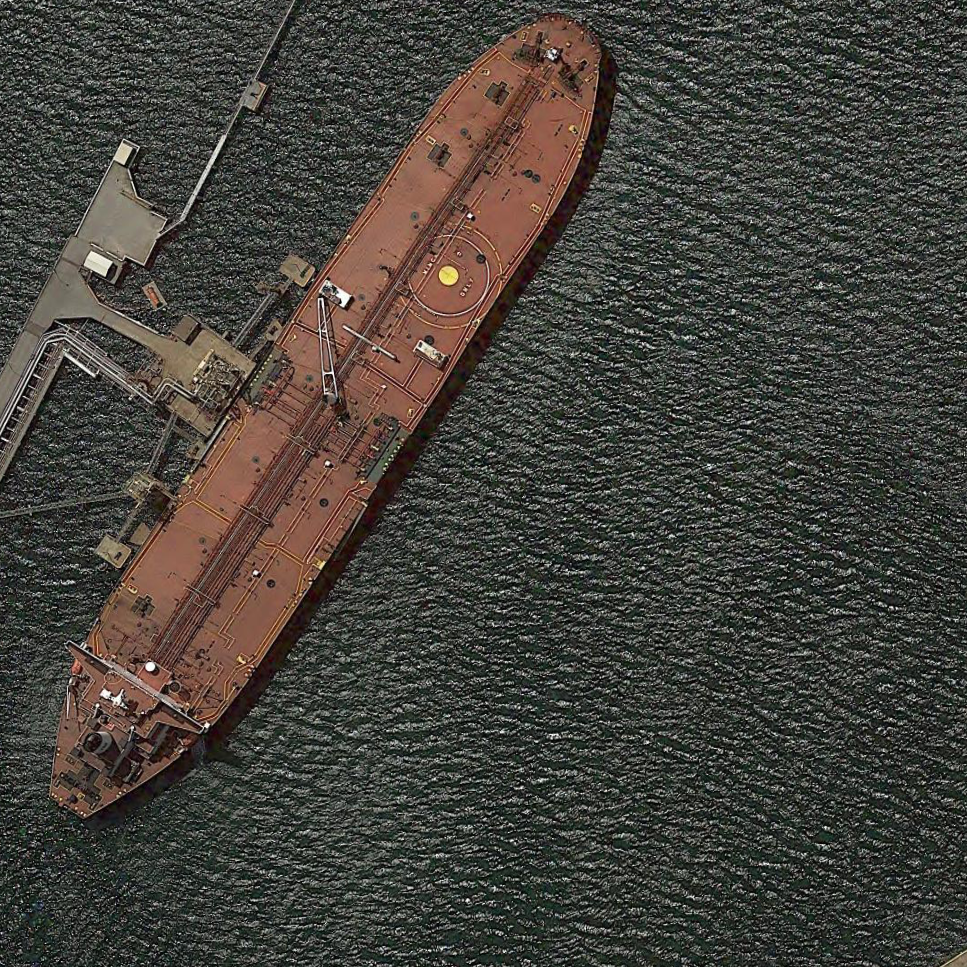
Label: Tank_ship